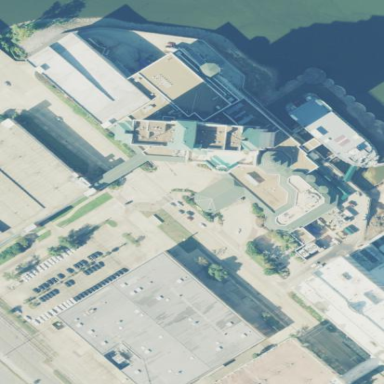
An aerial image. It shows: Hotel building with casino.